Interaction volume radius: 5 \u00c5
Interaction volume height: 10 \u00c5
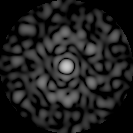
Disorder parameter: 0.7967